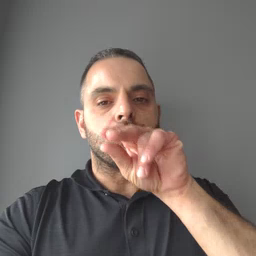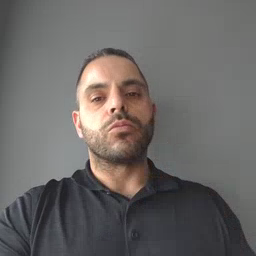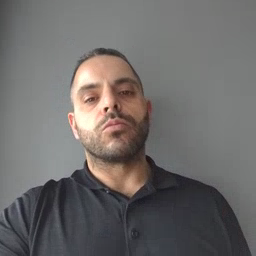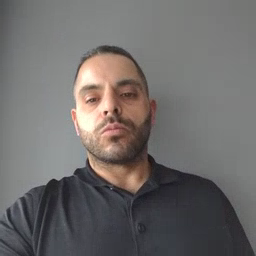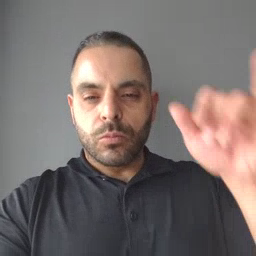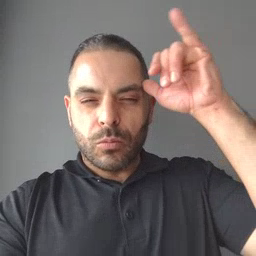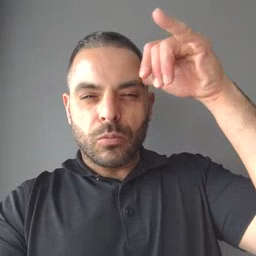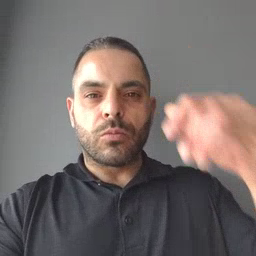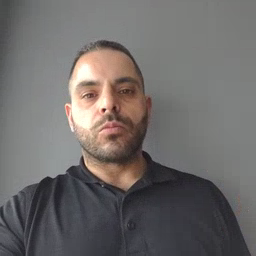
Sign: cow